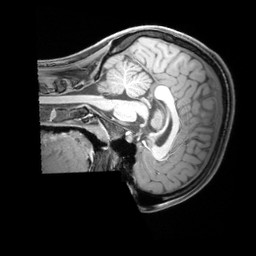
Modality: T1w
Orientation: sagittal
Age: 20
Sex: female
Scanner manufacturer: siemens
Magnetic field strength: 3 T
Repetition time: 1.97 s
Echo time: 0.00206 s